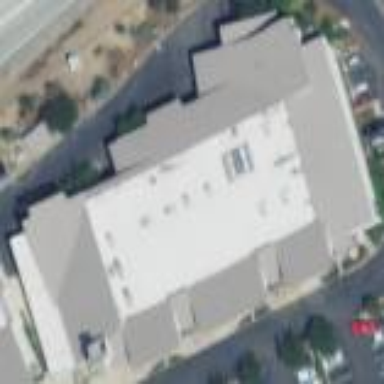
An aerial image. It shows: Retail building.